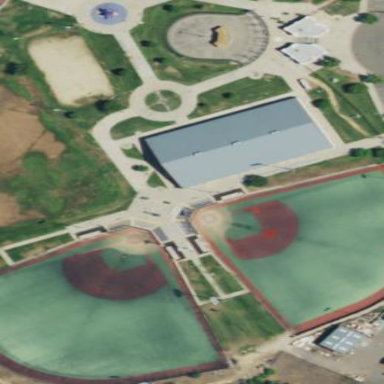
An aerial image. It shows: Baseball pitch for leisure land.